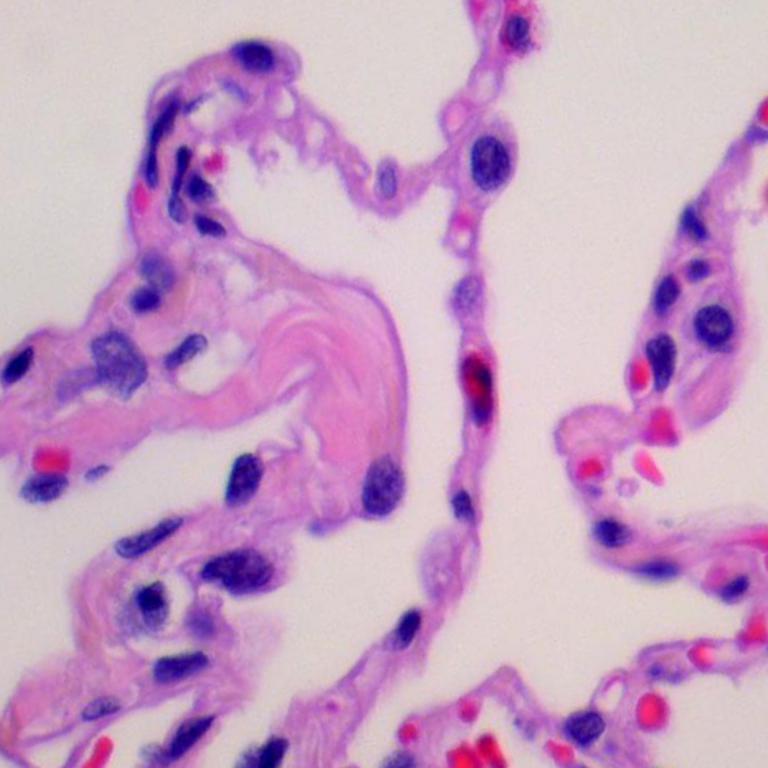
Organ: lung
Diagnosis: benign